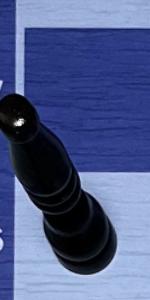
Label: Bishop_Black